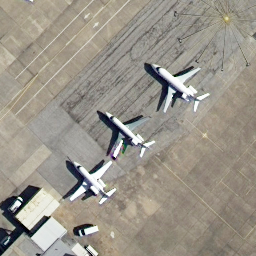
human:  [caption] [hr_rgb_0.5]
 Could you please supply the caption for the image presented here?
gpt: There are three white airplanes neatly arranged at the airport .

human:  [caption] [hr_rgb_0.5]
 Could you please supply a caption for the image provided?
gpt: Three airplanes are neatly arranged at the airport .

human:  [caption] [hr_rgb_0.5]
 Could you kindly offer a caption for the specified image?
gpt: There are three airplanes in the airport .

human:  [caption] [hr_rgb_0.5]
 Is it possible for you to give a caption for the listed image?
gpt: There are three airplanes stopped neatly at the airport .

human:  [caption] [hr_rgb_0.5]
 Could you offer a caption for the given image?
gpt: Three white airplanes are stopped neatly at the airport .